Field crop: maize
Growth stage: 2
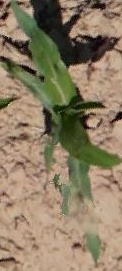
Species: maize